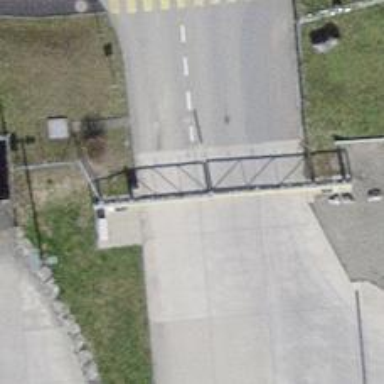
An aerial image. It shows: Gate.